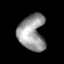
Tissue: lung
Cell type: Others
Senescence score: 0.2108
Nuclear area (px): 916
Mean DAPI intensity: 153.041